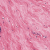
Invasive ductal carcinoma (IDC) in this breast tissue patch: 0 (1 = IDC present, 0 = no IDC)